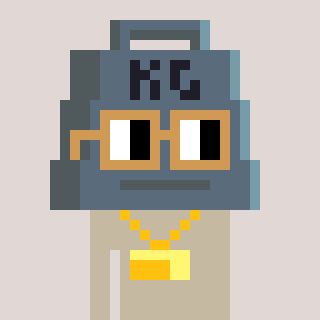
a pixel art character with square brown glasses, a weight-shaped head and a bege-colored body on a warm background